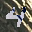
Label: 4